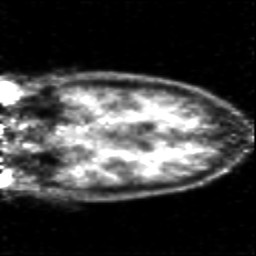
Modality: PET
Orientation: coronal
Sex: male
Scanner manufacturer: siemens